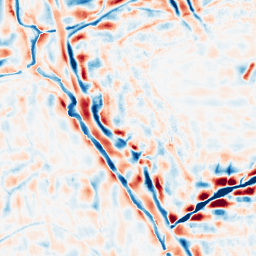
Category: wavelet
Decomposition family: wavelet_dwt
Decomposition parameters: wavelet: db4
level: 4
Upsampling method: linear_exact
Upsampling parameters: scale: 8
Upsampling scale: 8